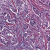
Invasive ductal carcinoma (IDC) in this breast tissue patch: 1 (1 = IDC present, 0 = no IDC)